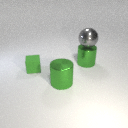
large green metal cylinder in front of large green metal cylinder